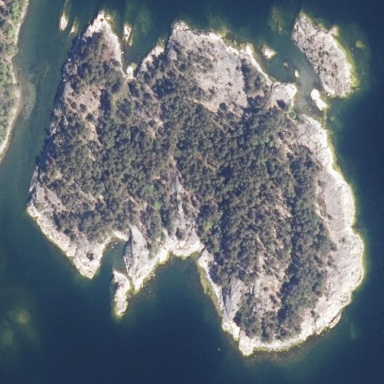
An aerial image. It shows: Islet along the coastline.